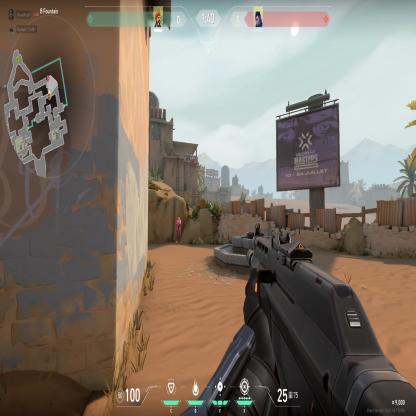
Label: enemy